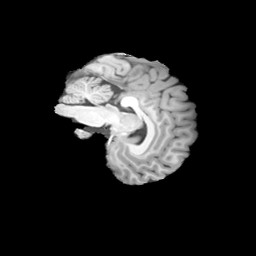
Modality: T1w
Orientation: sagittal
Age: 23
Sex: female
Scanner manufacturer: siemens
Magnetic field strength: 3 T
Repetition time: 2 s
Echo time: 0.0024 s